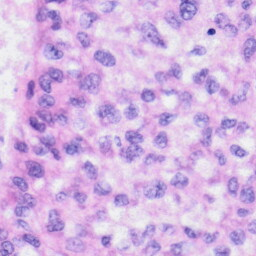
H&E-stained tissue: Liver